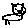
Label: cat